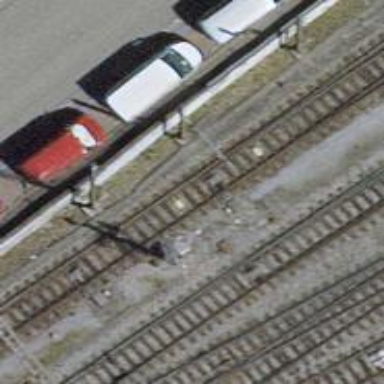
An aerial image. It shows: Yard with single rail track. The railway track is electrified with contact line for service purposes.